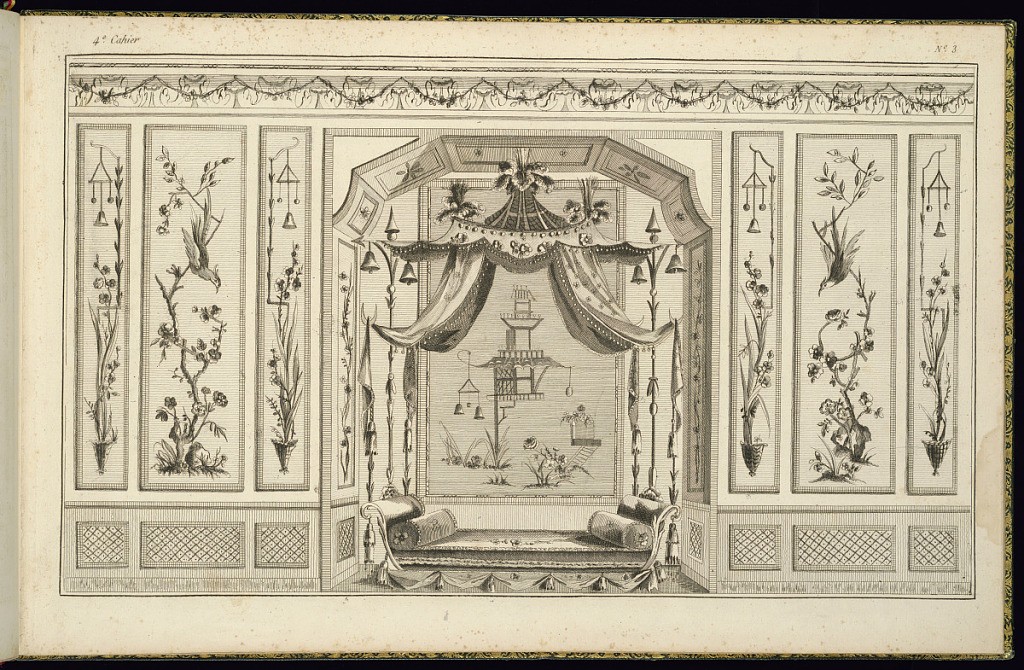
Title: Interior Wall Elevation with a Bed
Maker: Pierre Ranson, French, 1736–1786
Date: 1779–84
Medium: Etching and engraving on laid paper
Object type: Print
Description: A design for an interior wall featuring ornately painted panels and a sofa bed in a niche decorated with ‘'chinoiseries'' motifs (European decorative arts and architectural style inspired by fanciful ideas of China and East Asia). The panels feature flowering branches, birds, leaves, bells, a diaper pattern at the dado level, and rosettes. The sofa bed is decorated with floral motifs and tassels. The large panel in the niche depicts a fantastical canopied structure with flowers and leaves. The tent-like canopy above the sofa bed is topped with feathers, hanging bells, crescent moons, and draped floral fabric with hanging pearls and tassels. The frieze above features a repeating pattern of scrolling leaves (rinceaux) and festoons of flowers. The plate is numbered.